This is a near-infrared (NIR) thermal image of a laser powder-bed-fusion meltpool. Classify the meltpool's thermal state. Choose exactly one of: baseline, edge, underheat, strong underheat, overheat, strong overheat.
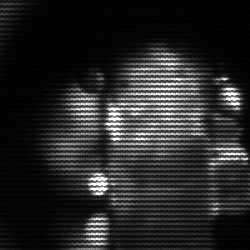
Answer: strong underheat